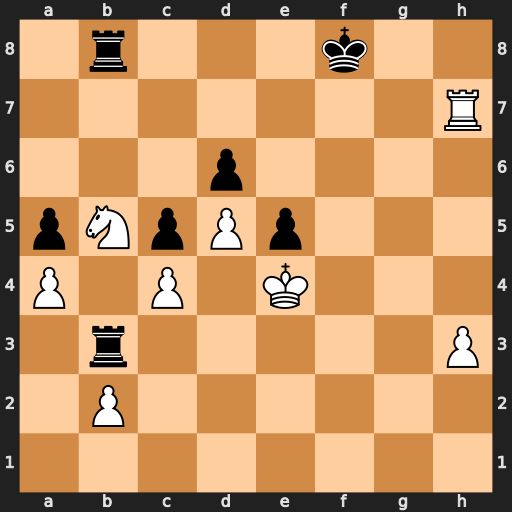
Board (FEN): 1r3k2/7R/3p4/pNpPp3/P1P1K3/1r5P/1P6/8
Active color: w
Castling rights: -
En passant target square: -
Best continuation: Rh8+ Kg7 Rxb8